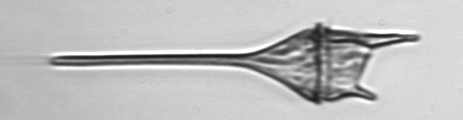
Label: Tripos_lineatus